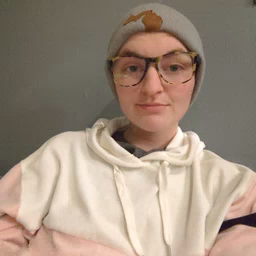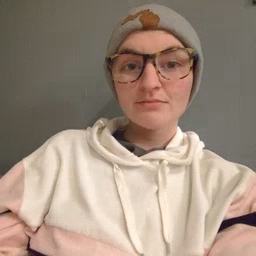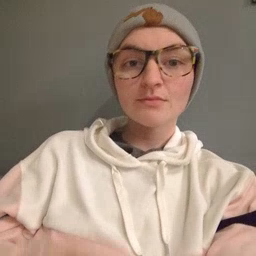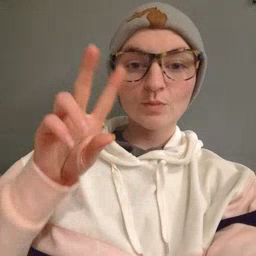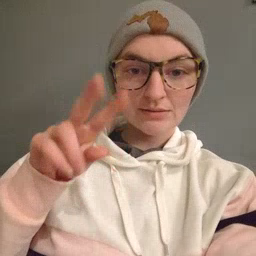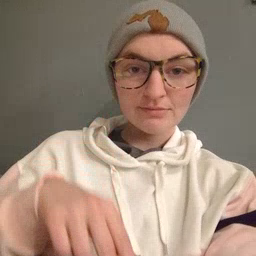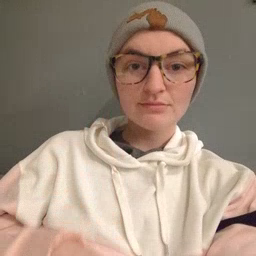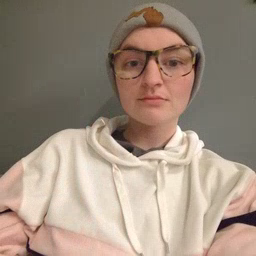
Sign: read